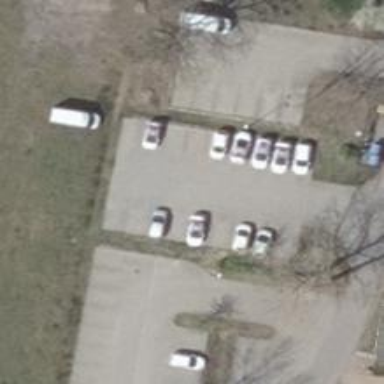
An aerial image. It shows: Paved parking area.